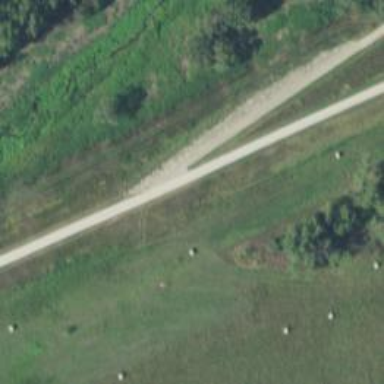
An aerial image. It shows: Path.